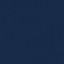
Land use / land cover: SeaLake